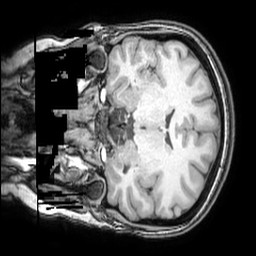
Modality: T1w
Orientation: coronal
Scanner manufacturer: philips
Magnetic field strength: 3 T
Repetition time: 0.008061 s
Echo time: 0.003689 s